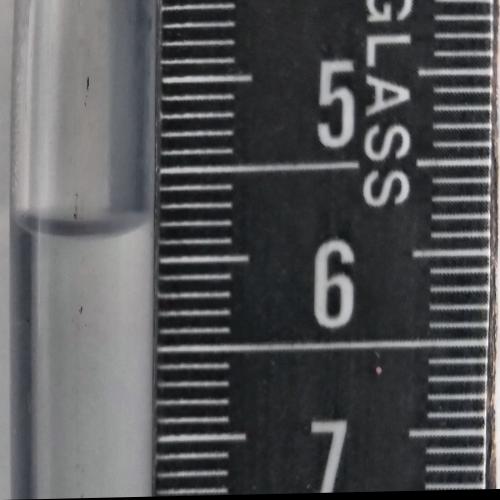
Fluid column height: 5.8 cm